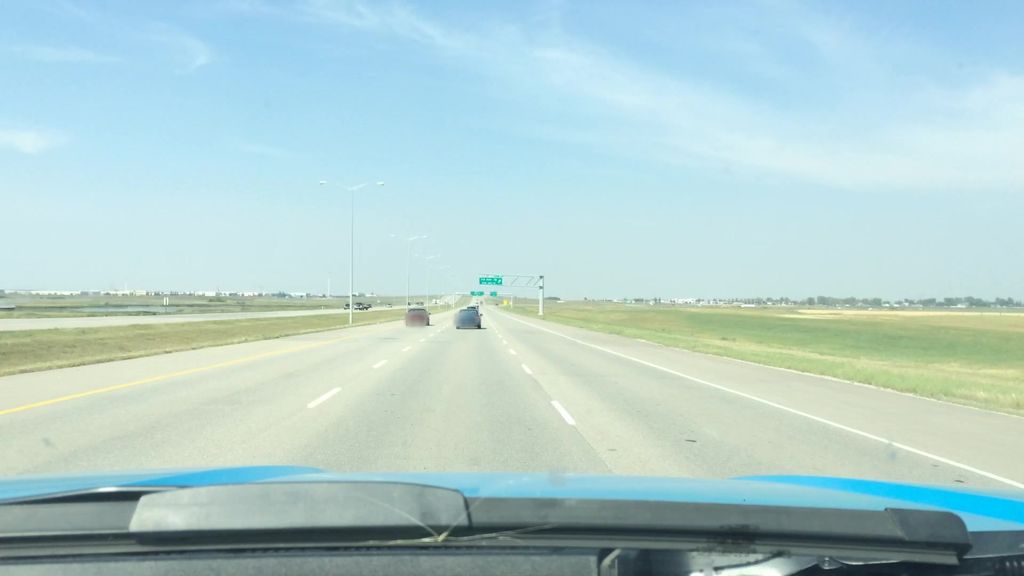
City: calgary